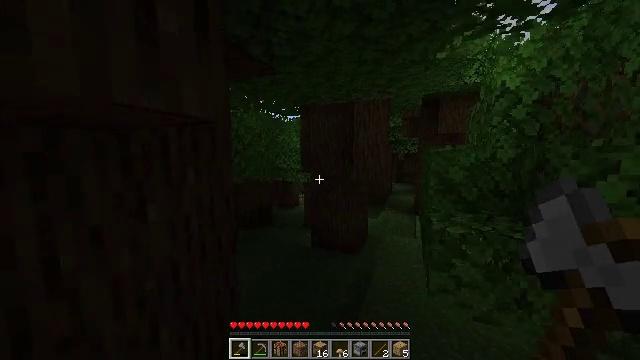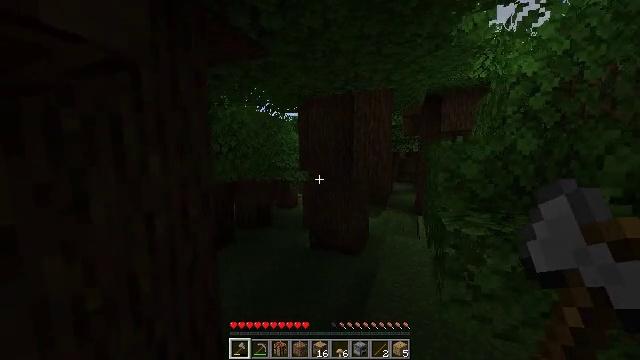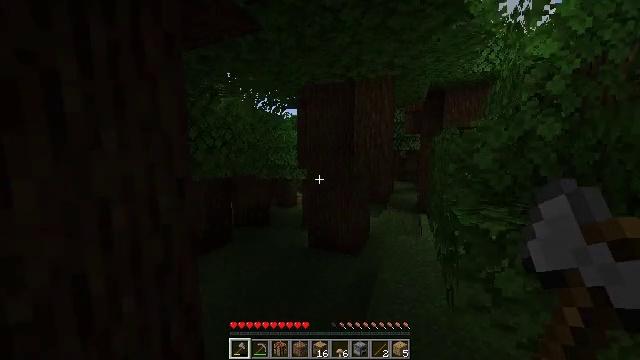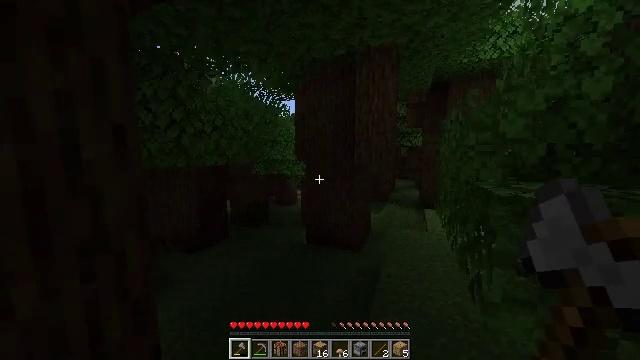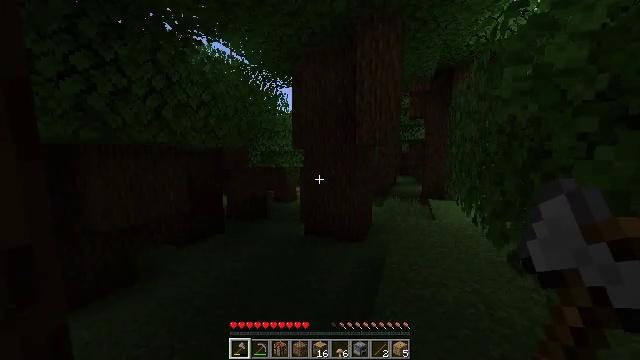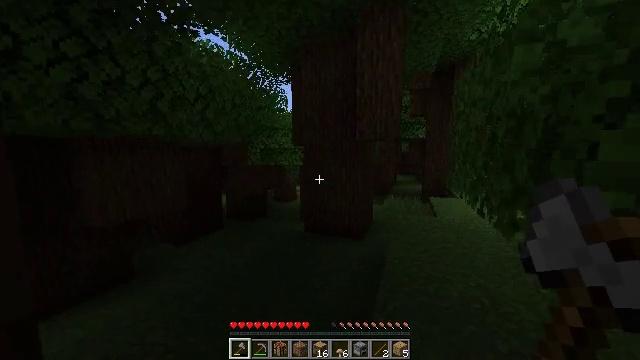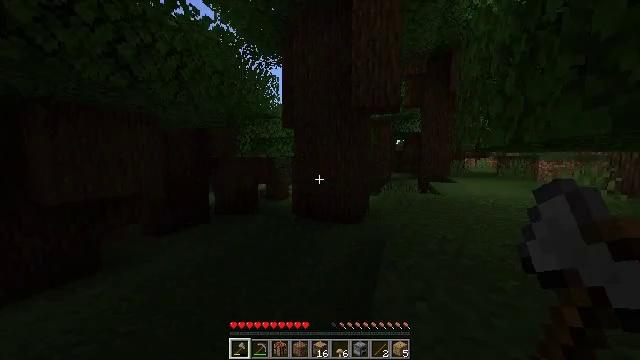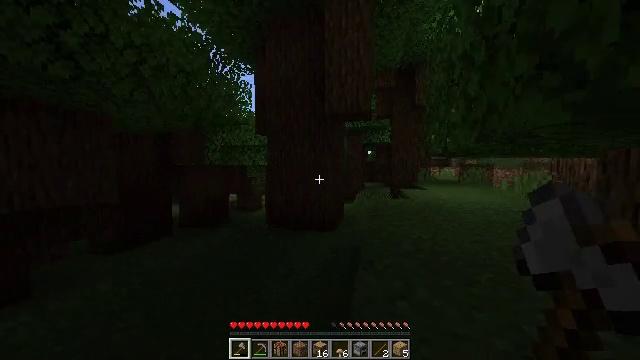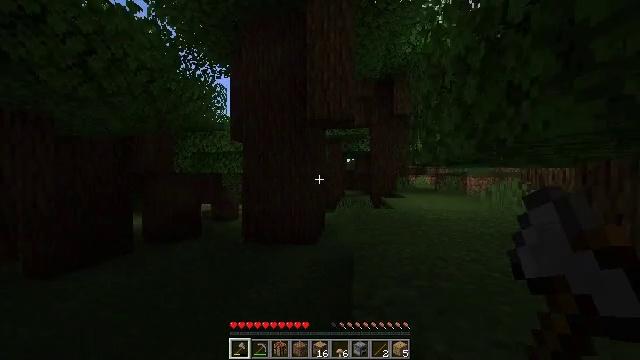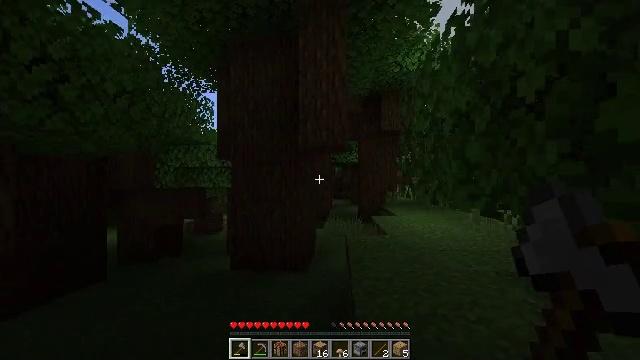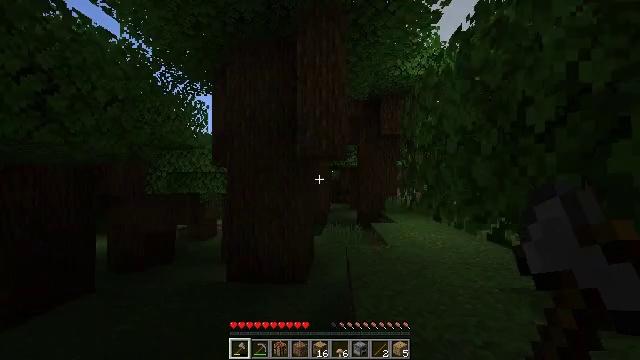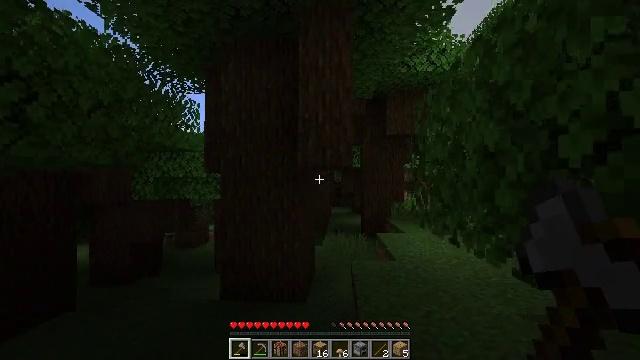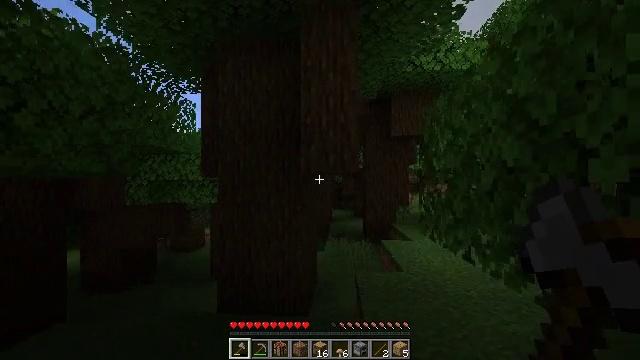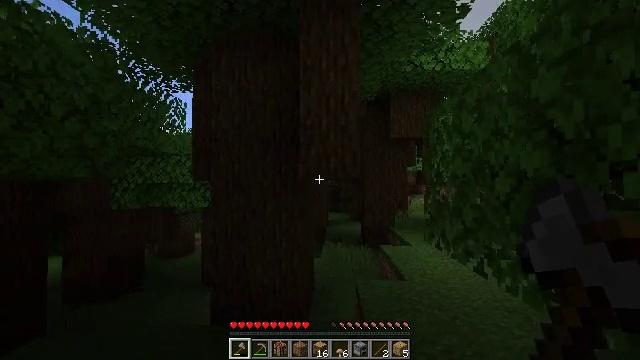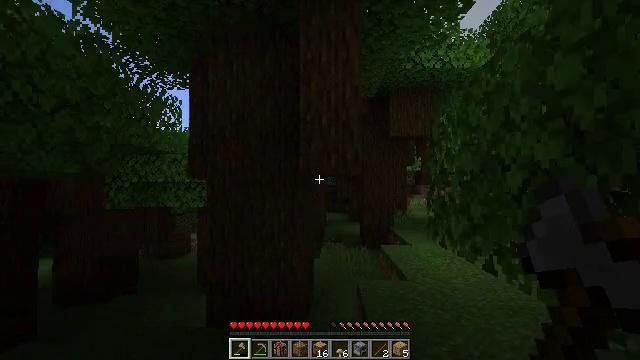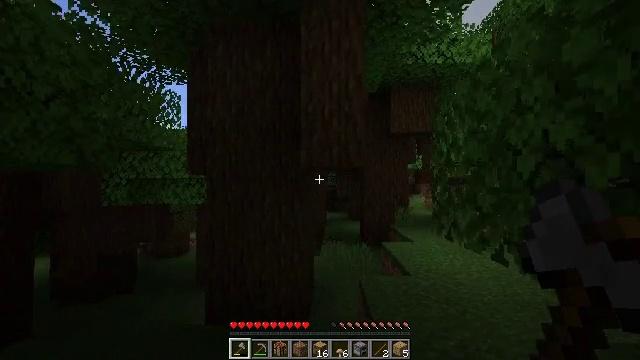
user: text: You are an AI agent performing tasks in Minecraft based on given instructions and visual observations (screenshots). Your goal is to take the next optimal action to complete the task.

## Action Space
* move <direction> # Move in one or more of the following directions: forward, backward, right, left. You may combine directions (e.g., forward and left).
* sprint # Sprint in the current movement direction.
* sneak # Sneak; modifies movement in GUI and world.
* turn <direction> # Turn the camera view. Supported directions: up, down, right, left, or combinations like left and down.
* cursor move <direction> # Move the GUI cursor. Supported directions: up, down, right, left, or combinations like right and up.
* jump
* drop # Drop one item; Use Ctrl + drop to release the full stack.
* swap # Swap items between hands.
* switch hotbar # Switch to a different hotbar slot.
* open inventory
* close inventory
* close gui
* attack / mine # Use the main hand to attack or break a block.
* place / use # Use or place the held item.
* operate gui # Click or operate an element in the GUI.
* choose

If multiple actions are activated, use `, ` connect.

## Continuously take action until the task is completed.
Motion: motion action
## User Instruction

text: Mine brown mushroom block in the forest.
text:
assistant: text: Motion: move forward, jump
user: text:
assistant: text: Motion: move forward, jump
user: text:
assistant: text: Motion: move forward, jump
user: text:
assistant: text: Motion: move forward, jump
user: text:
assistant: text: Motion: move forward, jump
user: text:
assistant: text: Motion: move forward, turn right and up, jump
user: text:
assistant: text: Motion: move forward, turn right and up, jump
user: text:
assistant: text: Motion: move forward, turn right and up, jump
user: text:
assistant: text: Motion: move forward, turn right and up, jump
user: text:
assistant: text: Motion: move forward, jump
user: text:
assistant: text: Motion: move forward, jump
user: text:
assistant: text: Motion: move forward, jump
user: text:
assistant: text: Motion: move forward, turn right, jump
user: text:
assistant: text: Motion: move forward, jump
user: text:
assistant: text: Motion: move forward, jump
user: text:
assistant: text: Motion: move forward, jump
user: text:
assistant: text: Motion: move forward, turn right, jump
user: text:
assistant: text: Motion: move forward, turn right, jump
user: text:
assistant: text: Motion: move forward, turn right, jump
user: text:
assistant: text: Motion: move forward, turn right, jump
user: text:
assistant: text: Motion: move forward, turn right, jump
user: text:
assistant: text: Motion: move forward, jump
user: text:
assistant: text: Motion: move forward, jump
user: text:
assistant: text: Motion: move forward, jump
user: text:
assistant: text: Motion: move forward, jump
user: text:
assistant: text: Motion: move forward, jump
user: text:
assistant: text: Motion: move forward, jump
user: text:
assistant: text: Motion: move forward, sprint, jump
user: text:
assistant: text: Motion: move forward, sprint, jump
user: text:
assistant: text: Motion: move forward, sprint, jump